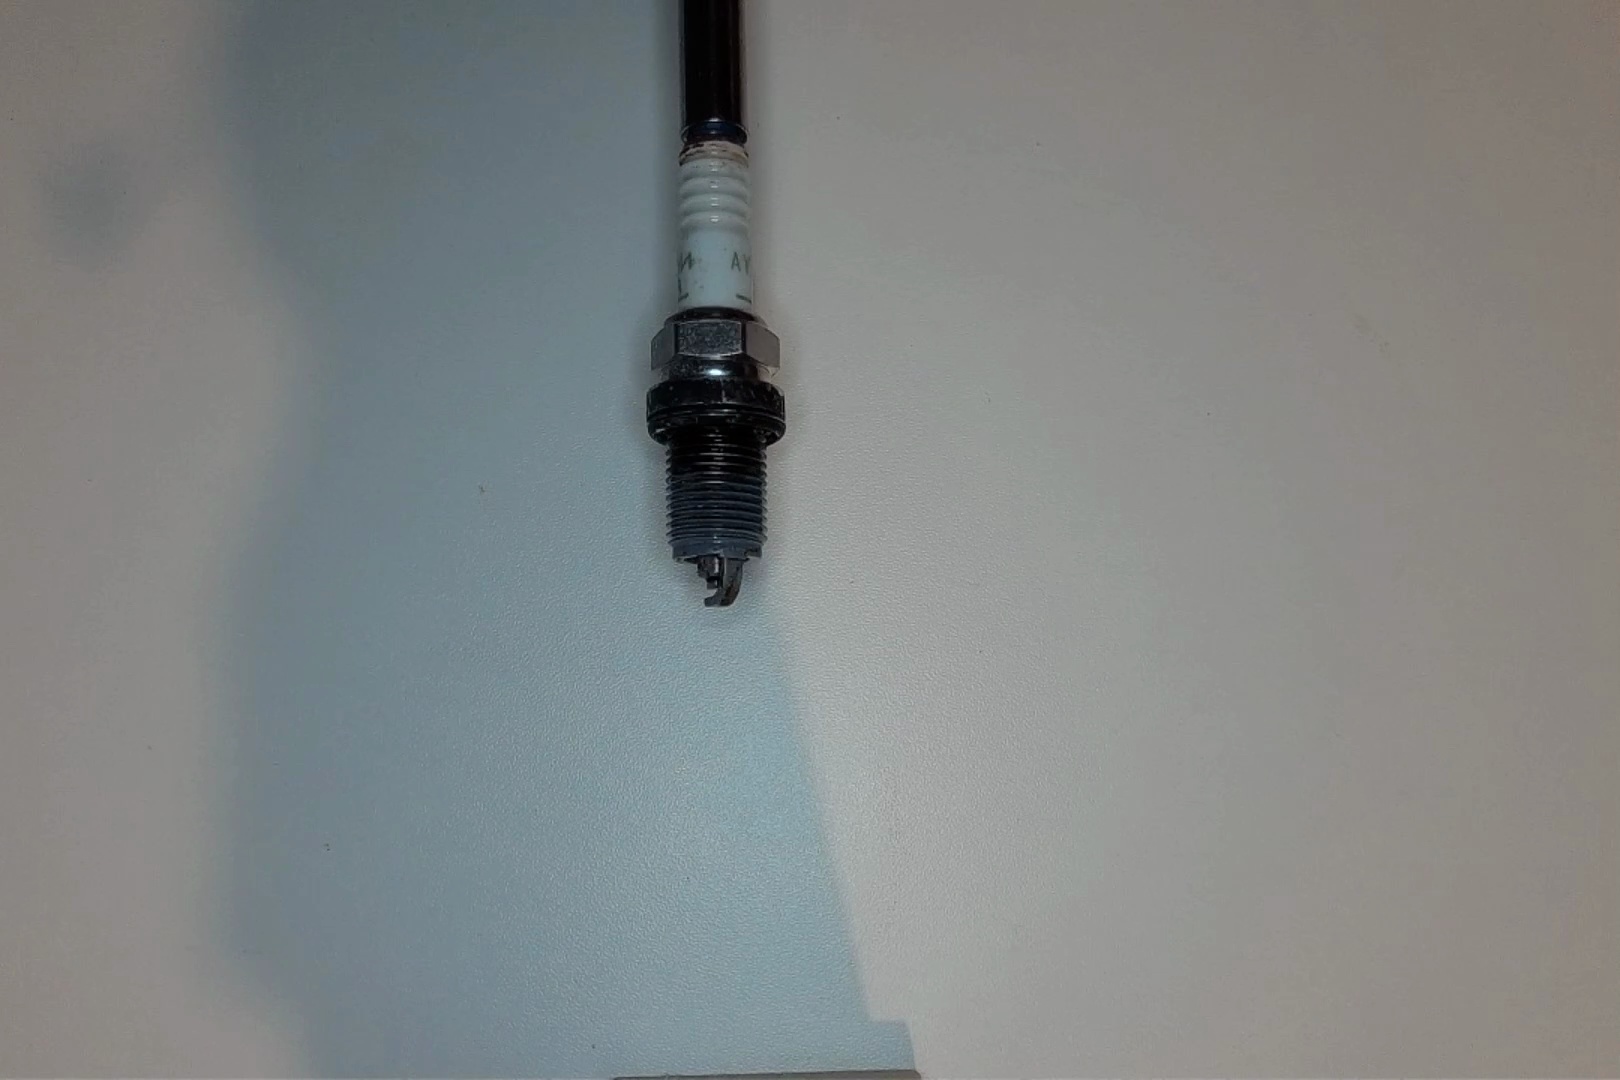
Label: anomaly